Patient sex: M
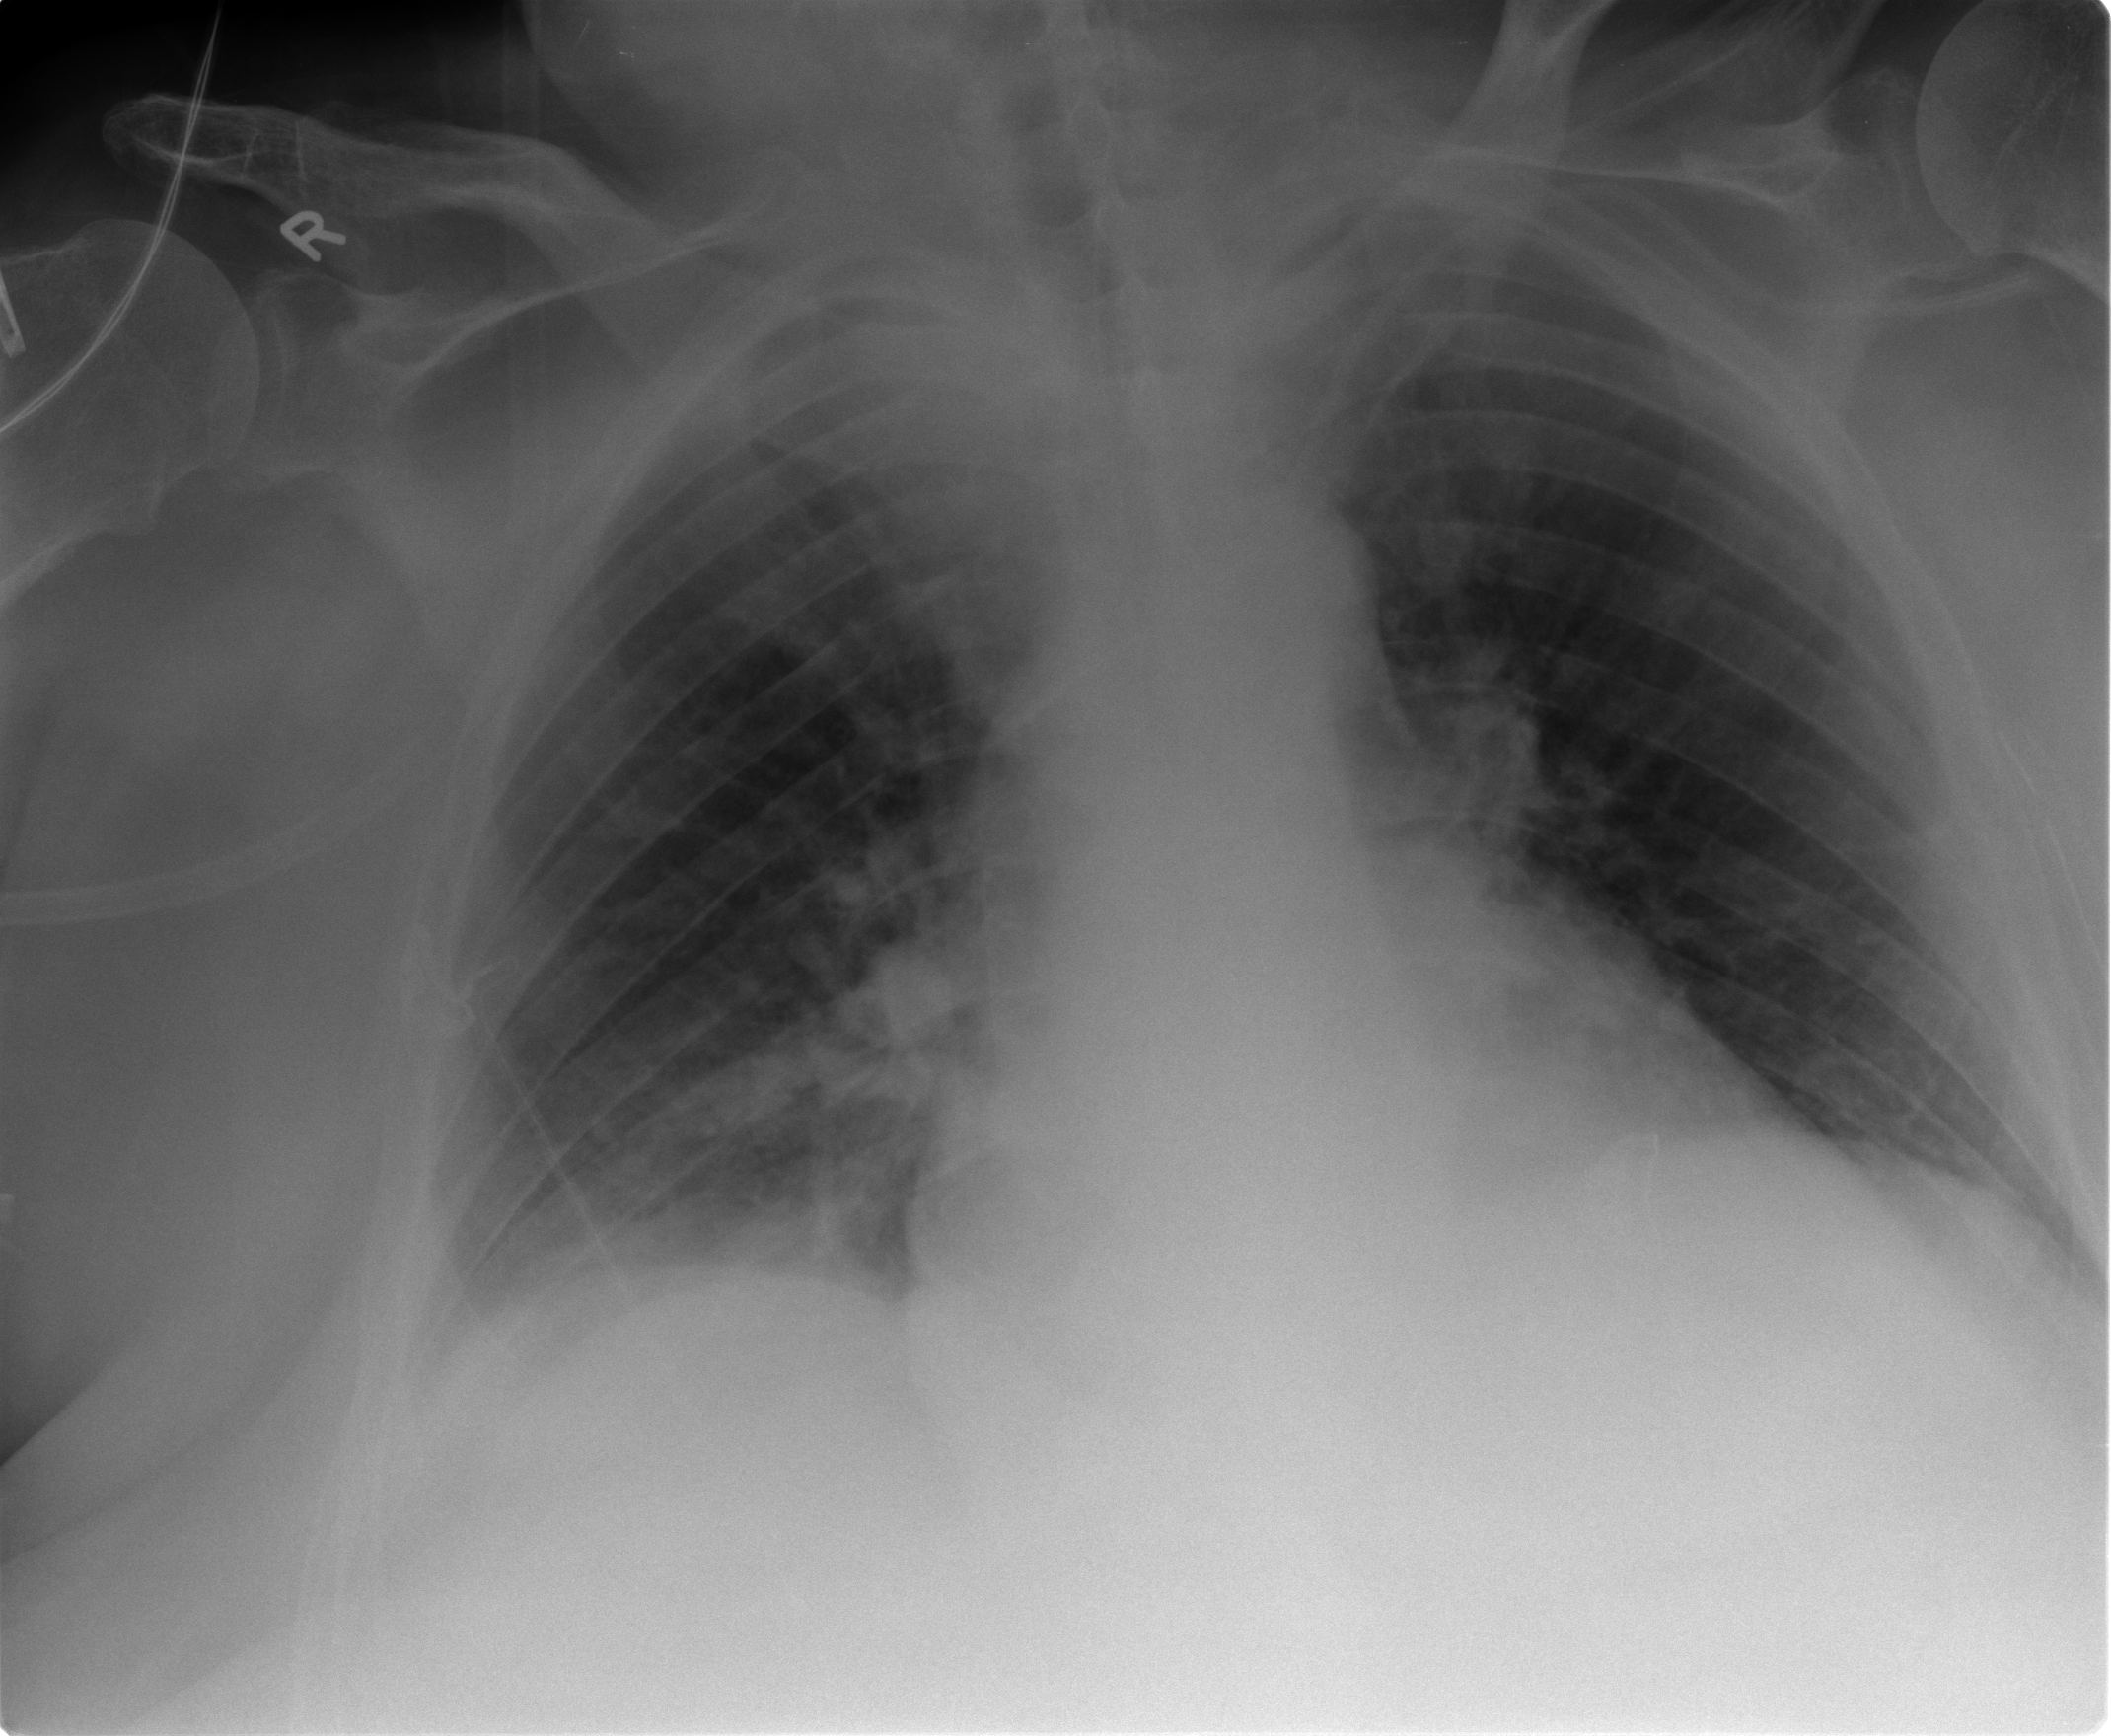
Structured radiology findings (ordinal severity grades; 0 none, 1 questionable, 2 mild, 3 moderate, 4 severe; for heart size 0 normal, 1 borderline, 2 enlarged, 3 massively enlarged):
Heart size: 0
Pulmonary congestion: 2
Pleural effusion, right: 0
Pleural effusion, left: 0
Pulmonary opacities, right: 2
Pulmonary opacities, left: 0
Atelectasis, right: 2
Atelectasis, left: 1